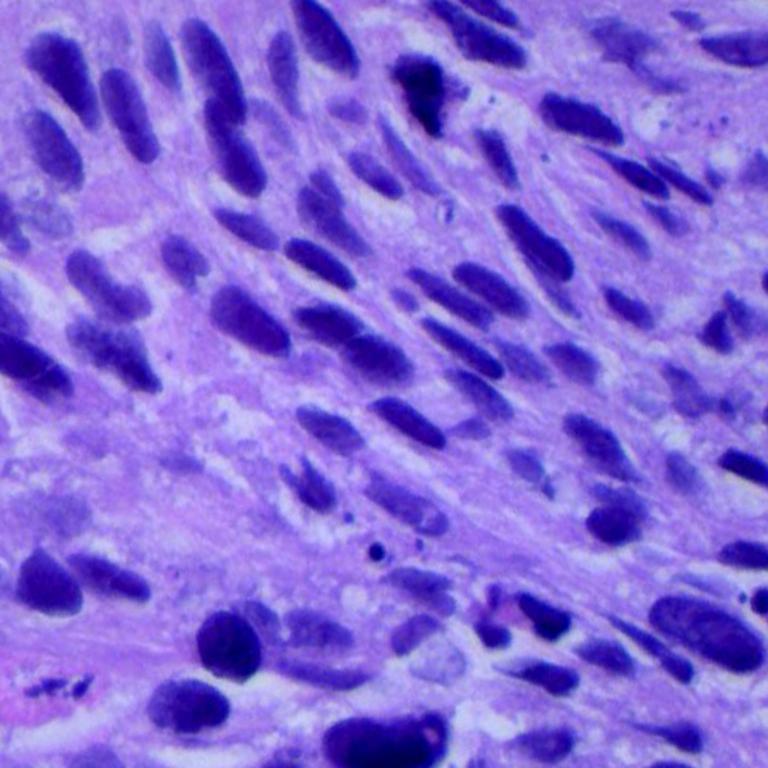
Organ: lung
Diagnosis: squamous carcinomas